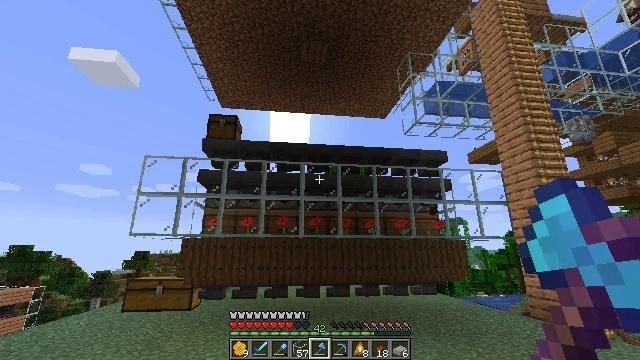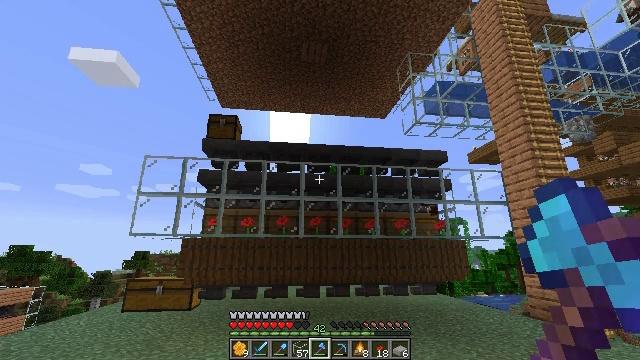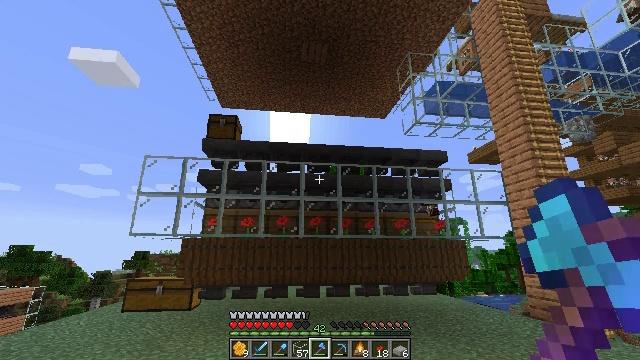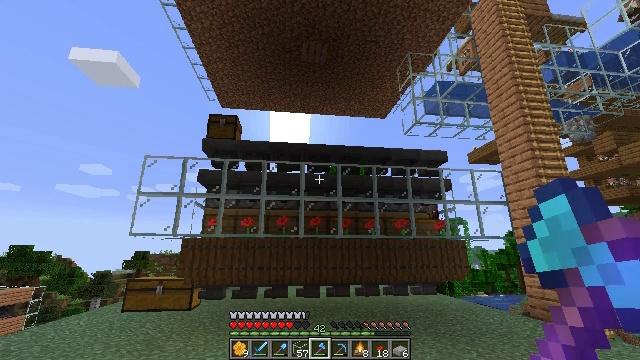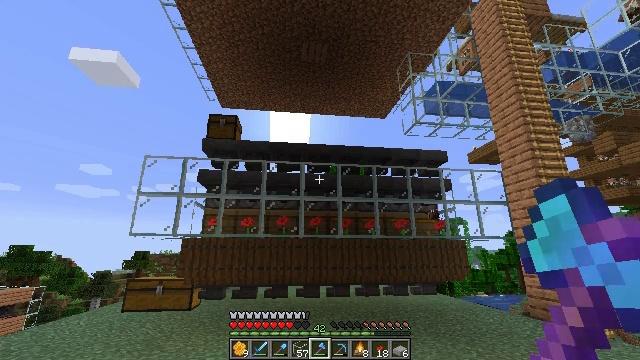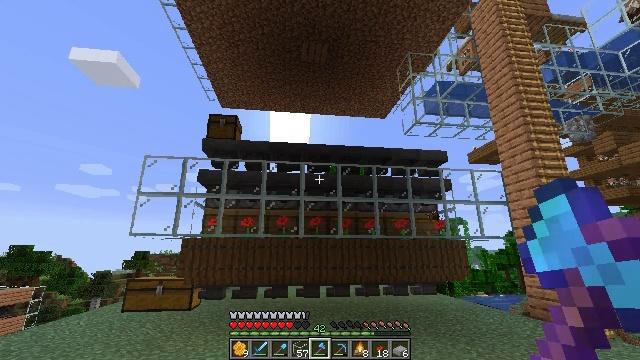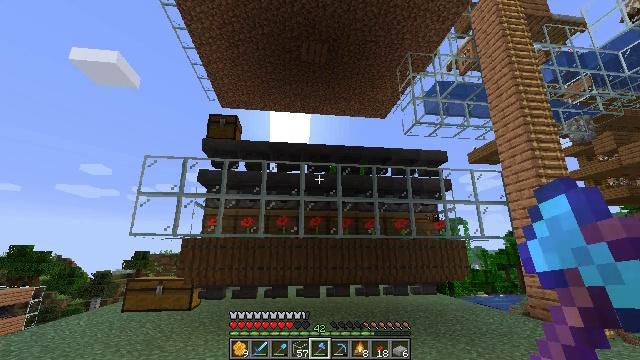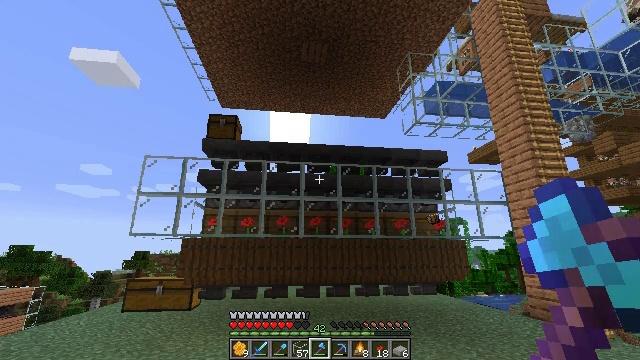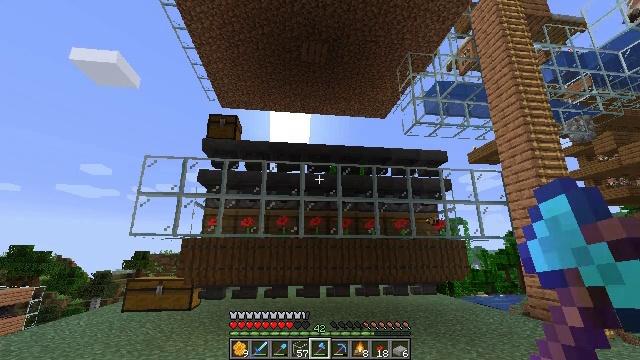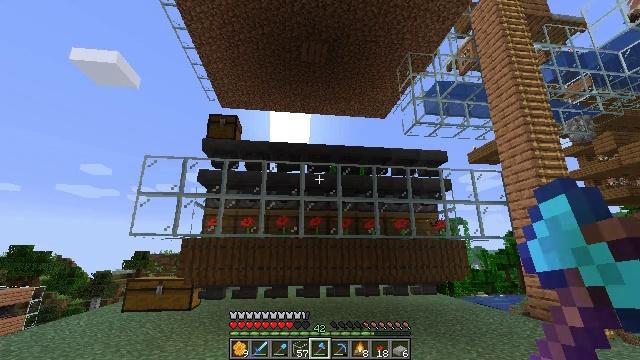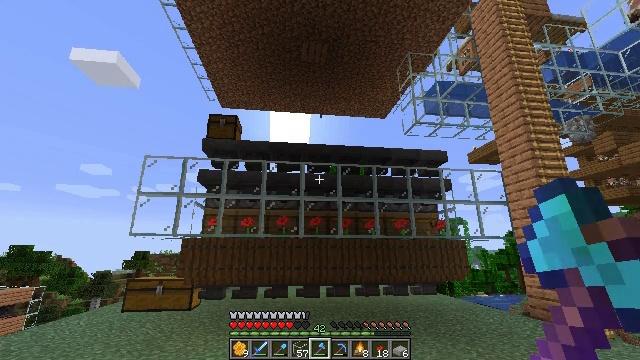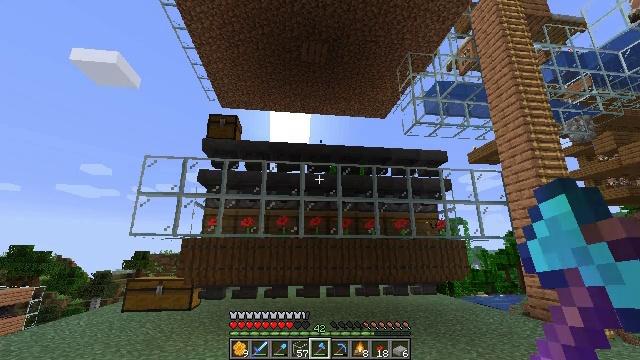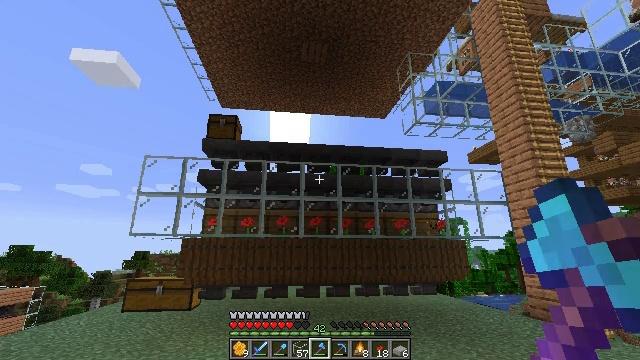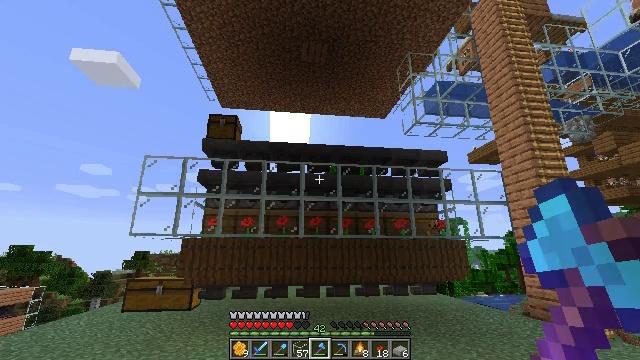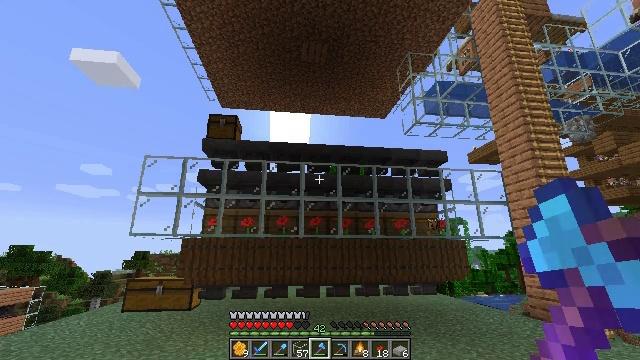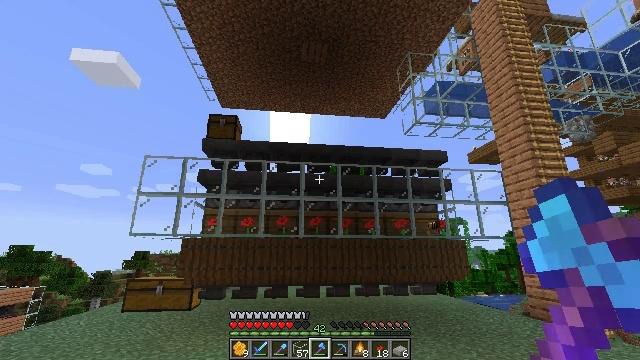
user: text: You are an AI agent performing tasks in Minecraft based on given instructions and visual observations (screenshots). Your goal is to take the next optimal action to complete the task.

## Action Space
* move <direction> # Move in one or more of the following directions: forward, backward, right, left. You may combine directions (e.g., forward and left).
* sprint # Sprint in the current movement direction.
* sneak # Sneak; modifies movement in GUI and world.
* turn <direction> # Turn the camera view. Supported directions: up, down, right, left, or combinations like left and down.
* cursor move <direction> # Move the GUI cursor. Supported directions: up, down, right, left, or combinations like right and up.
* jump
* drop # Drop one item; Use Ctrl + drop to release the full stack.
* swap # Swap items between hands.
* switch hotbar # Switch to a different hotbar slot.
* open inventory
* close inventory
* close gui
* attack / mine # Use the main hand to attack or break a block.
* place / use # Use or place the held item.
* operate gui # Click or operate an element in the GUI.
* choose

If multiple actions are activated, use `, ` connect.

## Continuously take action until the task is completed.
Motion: motion action
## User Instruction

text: Pick up the poppy from the field.
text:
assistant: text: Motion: no_op
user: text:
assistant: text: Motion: no_op
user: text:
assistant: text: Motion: no_op
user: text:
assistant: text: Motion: no_op
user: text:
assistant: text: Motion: no_op
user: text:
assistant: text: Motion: no_op
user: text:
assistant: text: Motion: no_op
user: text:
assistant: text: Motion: no_op
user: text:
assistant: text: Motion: no_op
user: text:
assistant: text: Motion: no_op
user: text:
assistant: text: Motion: no_op
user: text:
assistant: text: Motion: no_op
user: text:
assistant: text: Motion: no_op
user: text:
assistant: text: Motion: no_op
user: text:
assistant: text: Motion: no_op
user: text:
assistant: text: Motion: no_op
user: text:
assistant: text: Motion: no_op
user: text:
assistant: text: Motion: no_op
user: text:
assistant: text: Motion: no_op
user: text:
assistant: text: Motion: no_op
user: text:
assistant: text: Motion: no_op
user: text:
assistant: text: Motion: no_op
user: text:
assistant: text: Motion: no_op
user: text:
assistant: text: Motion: no_op
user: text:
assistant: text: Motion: no_op
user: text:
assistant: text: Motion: no_op
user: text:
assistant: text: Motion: no_op
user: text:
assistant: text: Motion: no_op
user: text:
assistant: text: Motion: no_op
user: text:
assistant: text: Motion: no_op